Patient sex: M
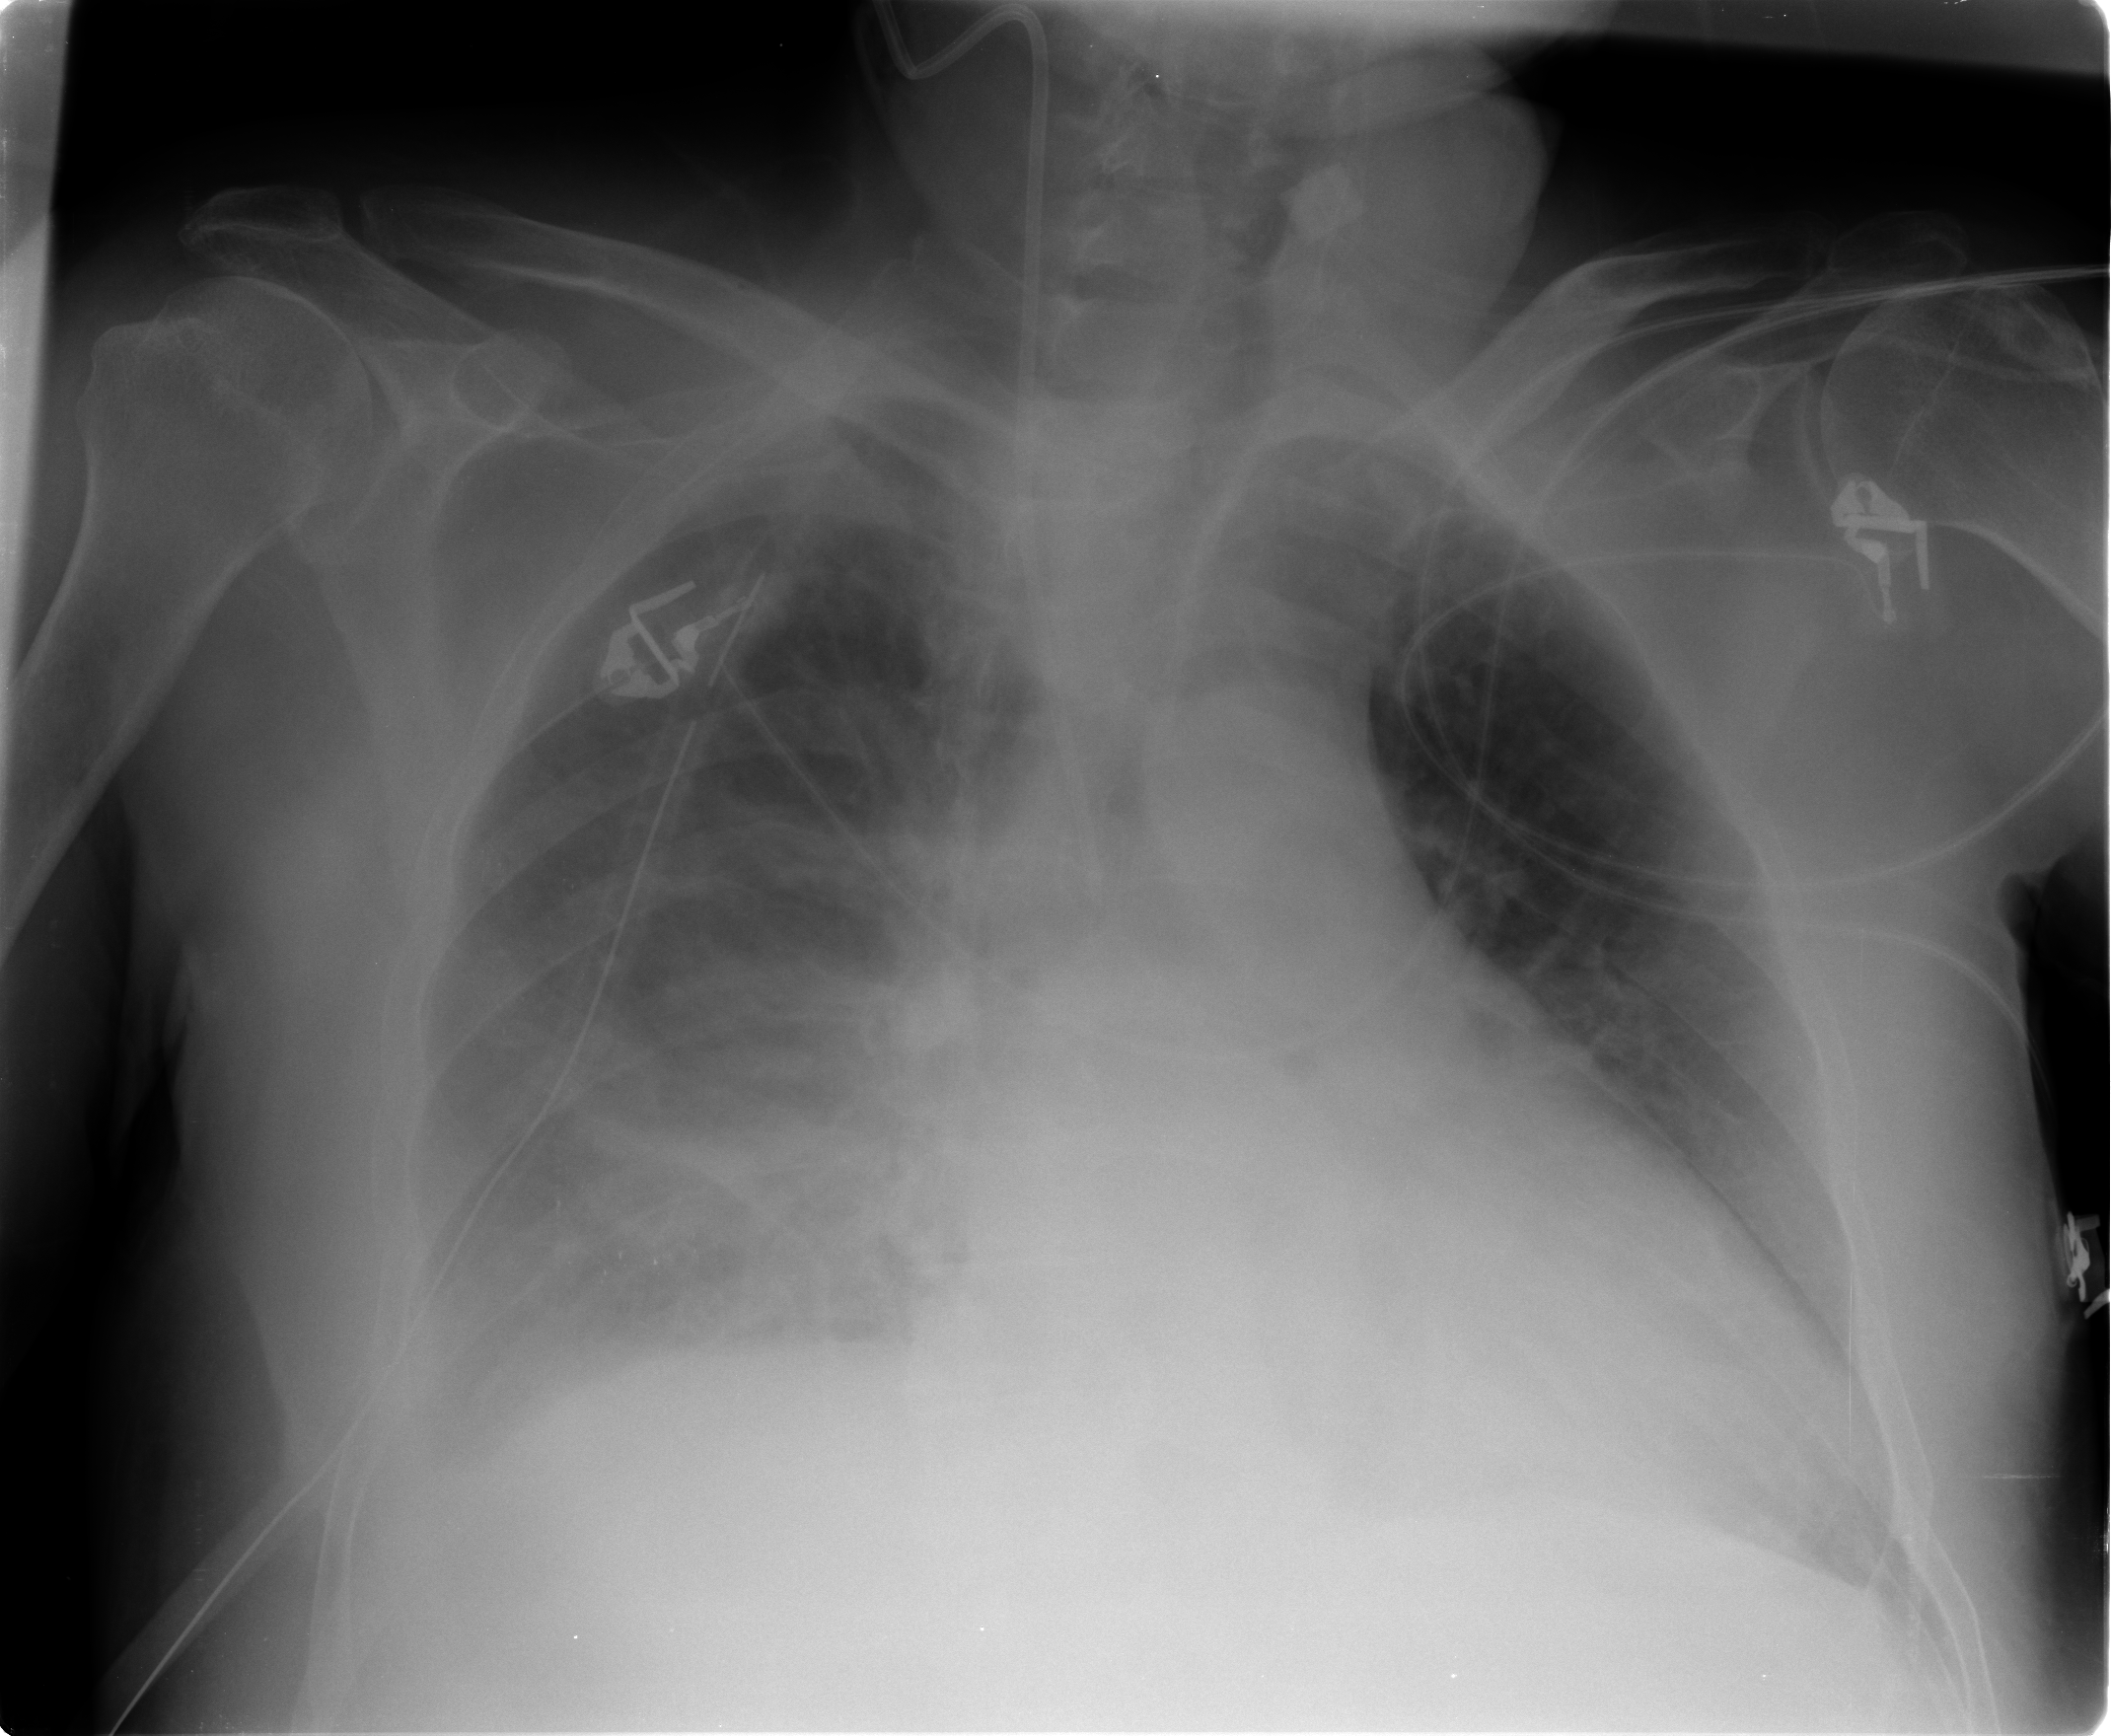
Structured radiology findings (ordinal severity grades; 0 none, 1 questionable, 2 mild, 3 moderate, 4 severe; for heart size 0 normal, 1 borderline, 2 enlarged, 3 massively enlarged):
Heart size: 0
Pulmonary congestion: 2
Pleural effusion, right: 2
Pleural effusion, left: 0
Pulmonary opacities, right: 2
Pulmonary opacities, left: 0
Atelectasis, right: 2
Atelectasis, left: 0